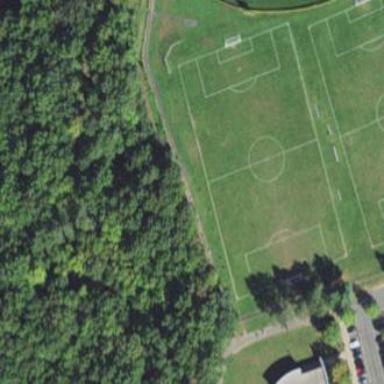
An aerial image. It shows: Soccer pitch for outdoor sports and leisure activities.